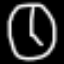
Label: clock